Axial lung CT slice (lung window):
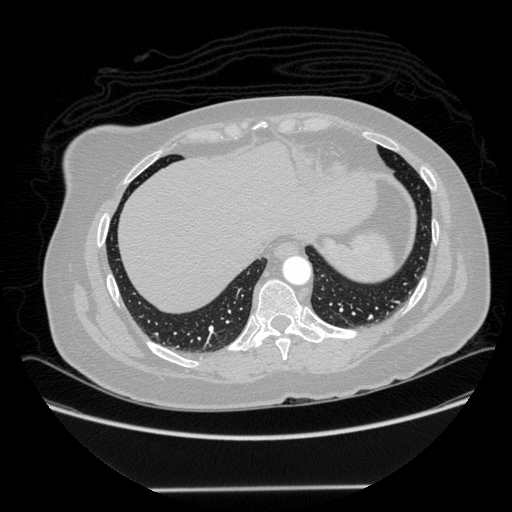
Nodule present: no